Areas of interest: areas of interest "Anyang Xin Yi Elderly Care Home"
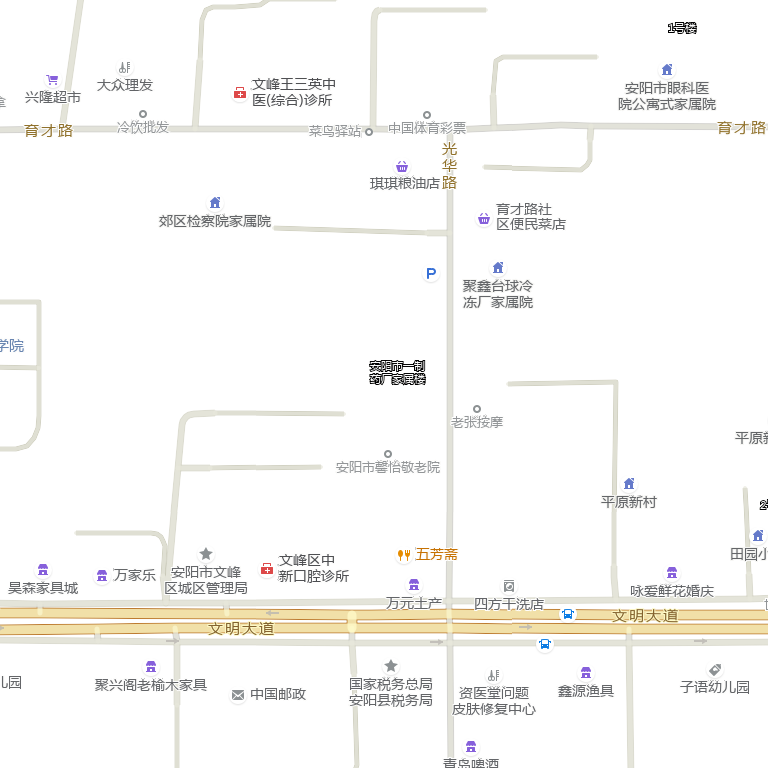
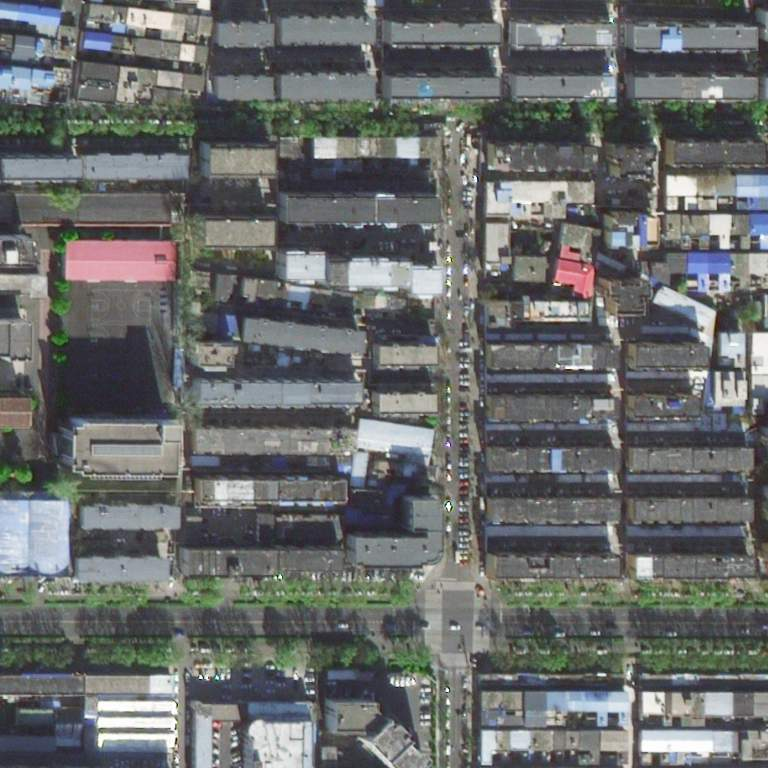